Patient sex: M
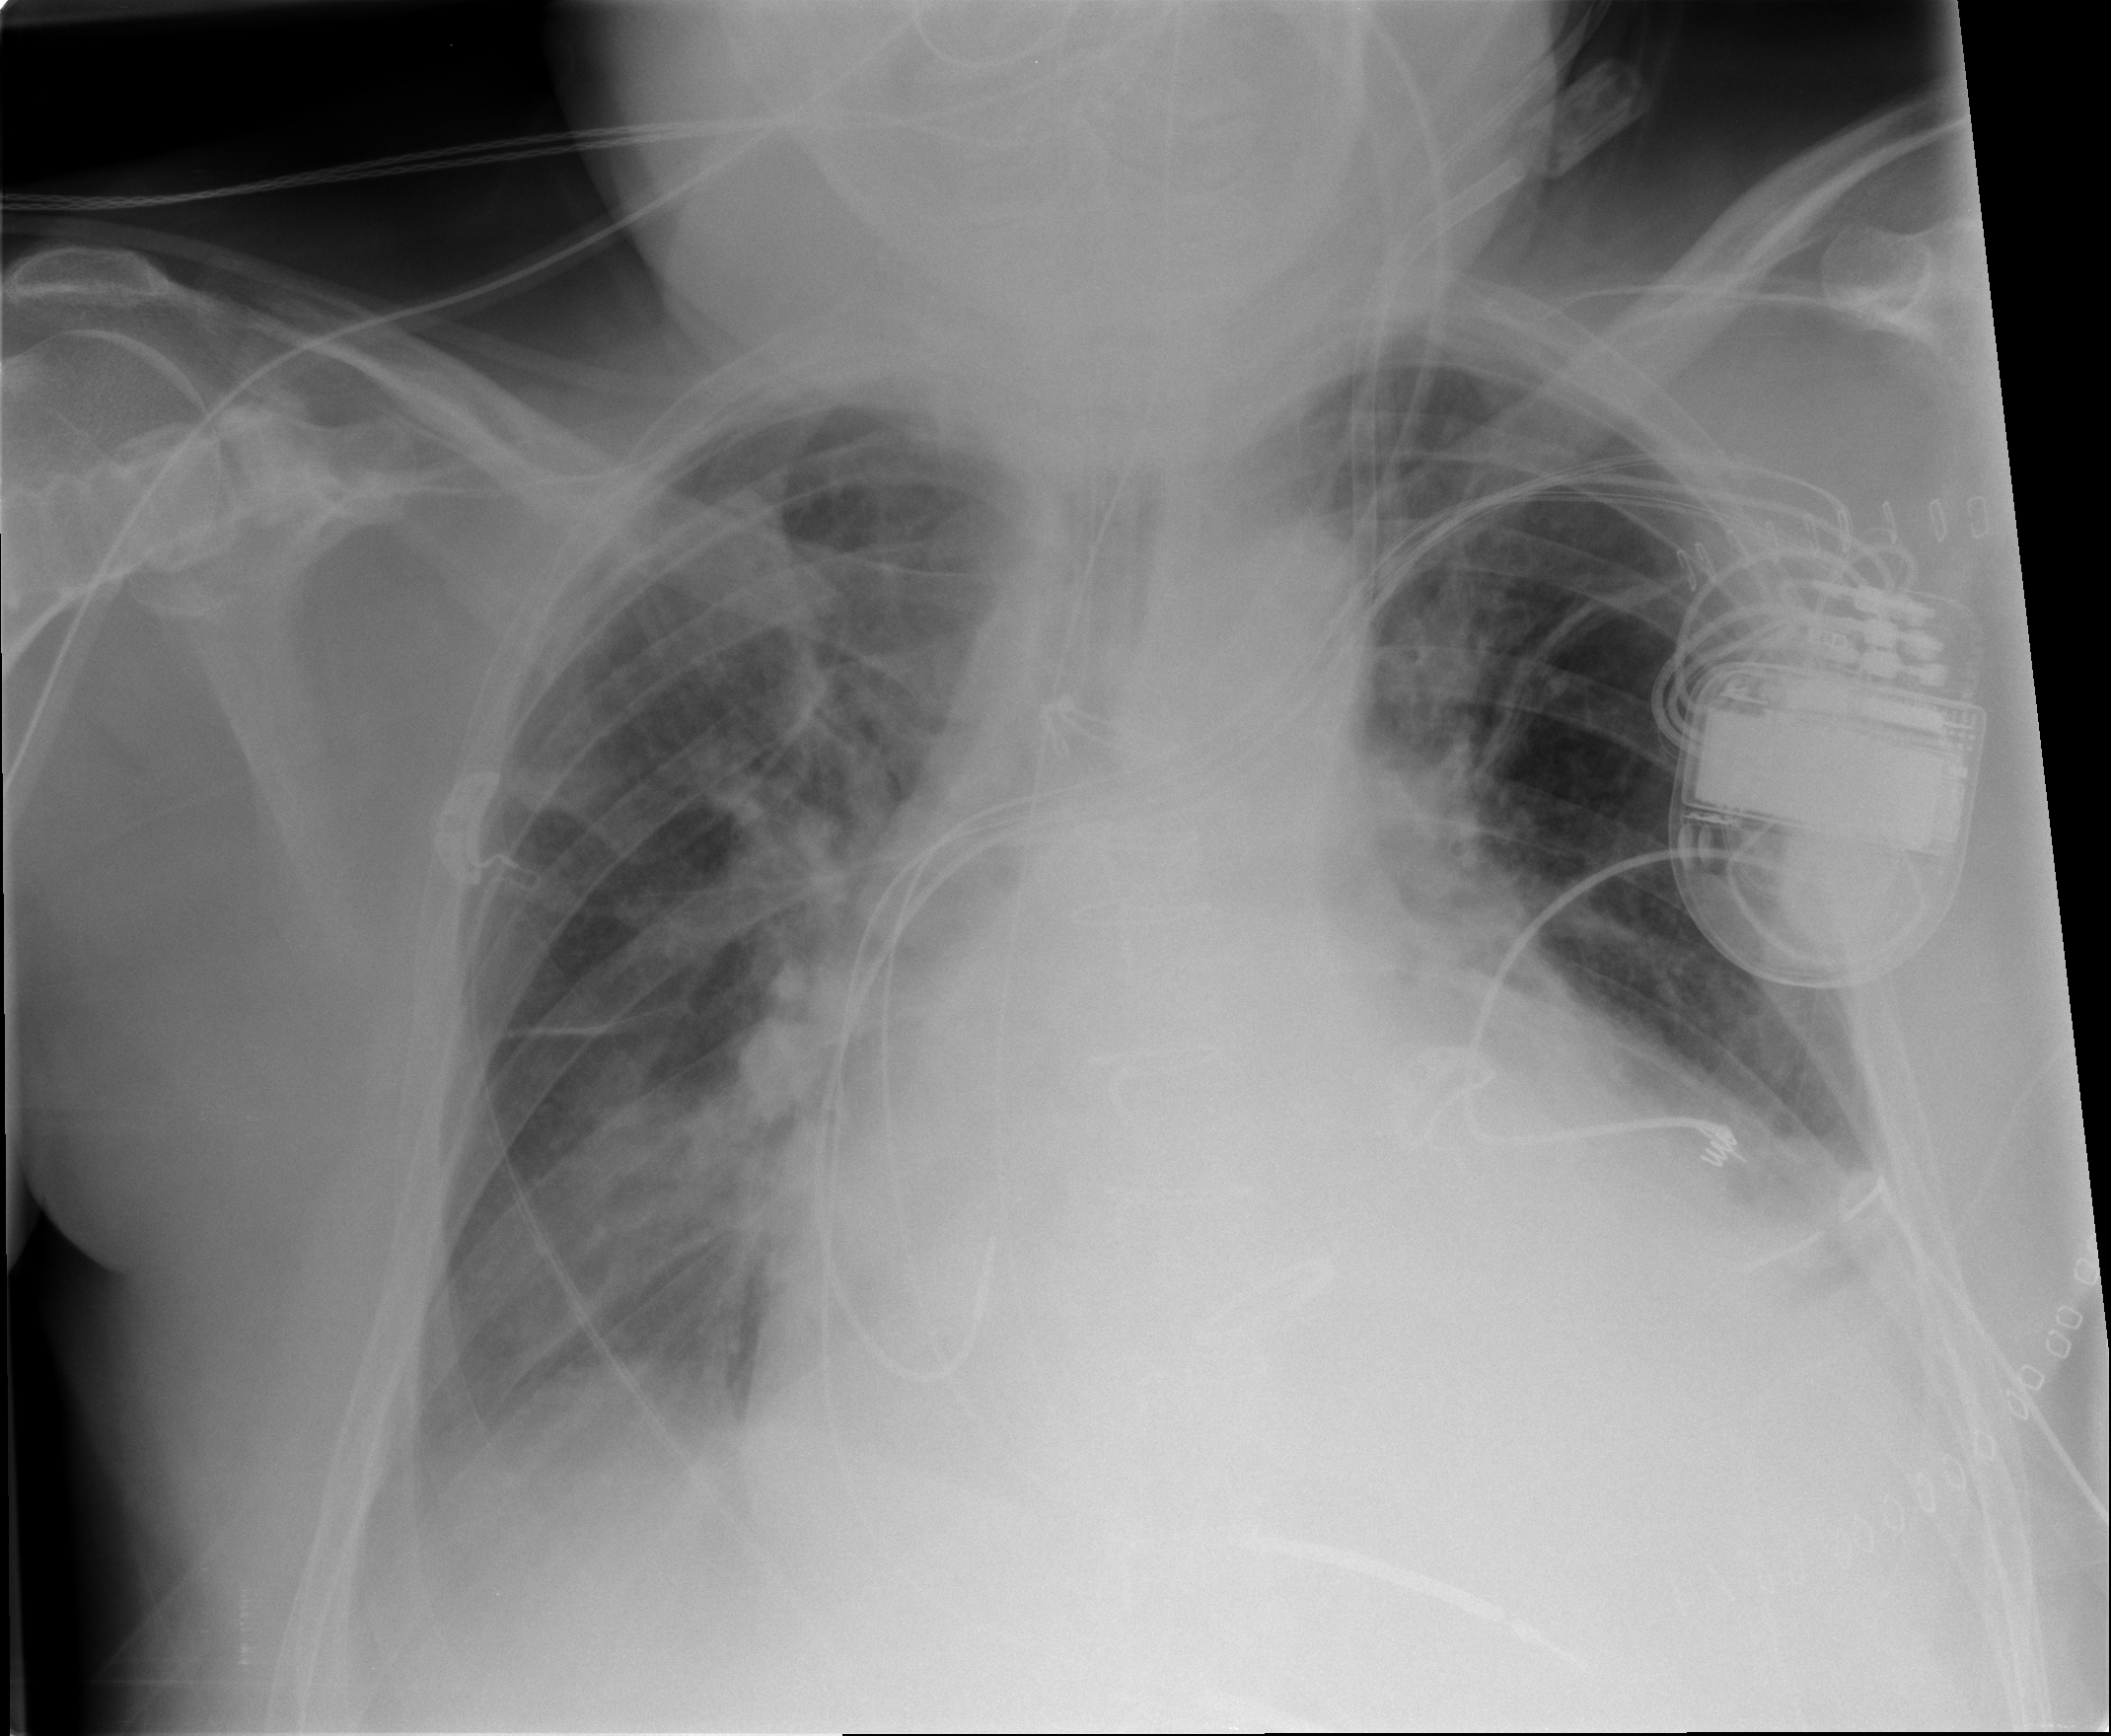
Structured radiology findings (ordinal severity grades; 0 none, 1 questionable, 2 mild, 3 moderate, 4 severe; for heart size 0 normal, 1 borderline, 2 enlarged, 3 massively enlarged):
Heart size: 3
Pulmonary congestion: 2
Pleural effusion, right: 1
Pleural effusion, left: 1
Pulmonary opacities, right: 2
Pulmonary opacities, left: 0
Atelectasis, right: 2
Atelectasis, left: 2